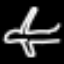
Label: airplane